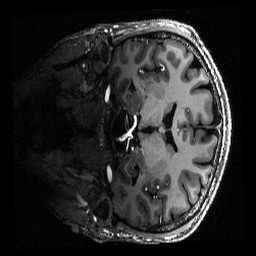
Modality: T1w
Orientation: coronal
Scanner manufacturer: siemens
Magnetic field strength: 6.98 T
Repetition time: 2.5 s
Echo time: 0.00255 s